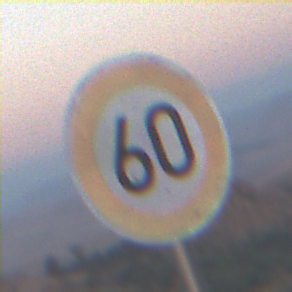
Verkehrszeichen: Geschwindigkeit60
Umgebung: Outdoor, Nature
Tageszeit: SunriseSunset
Wetter: Clear
Licht: Natural
Jahreszeit: NotSpecified
Kontrast: LowContrast